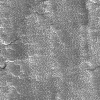
Atmospheric dust classification: not_dusty